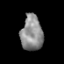
Tissue: prostate
Cell type: Myeloid cells
Senescence score: 0.3223
Nuclear area (px): 755
Mean DAPI intensity: 140.33